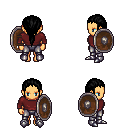
a pixel art fantasy rpg character, female body template, human, tanned skin, maroon long-sleeve shirt, metal pants, black ponytail hairstyle, metal boots, shield, four views (front, back, left, right), 2x2 character sprite sheet, small pixel art, hard edges, no anti-aliasing